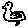
Label: bird